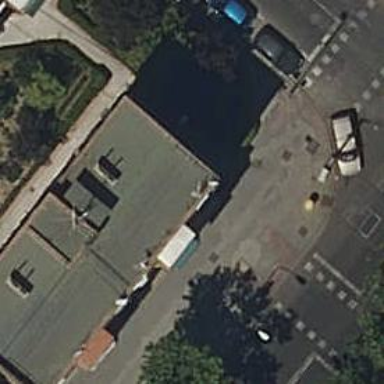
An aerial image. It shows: Convenience shop.